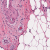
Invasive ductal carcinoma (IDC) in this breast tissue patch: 0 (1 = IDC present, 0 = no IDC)